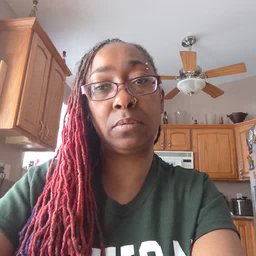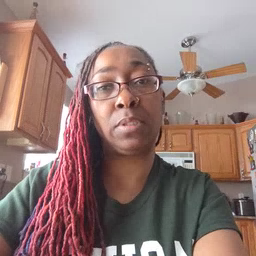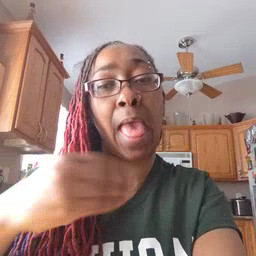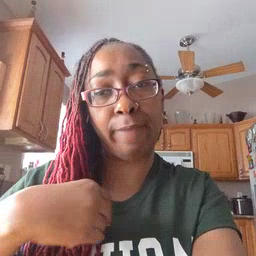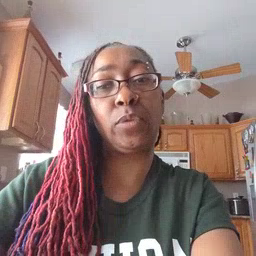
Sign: haveto